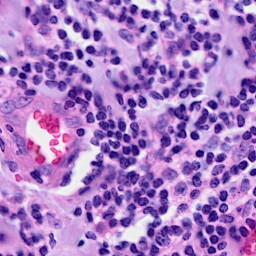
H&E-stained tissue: Breast